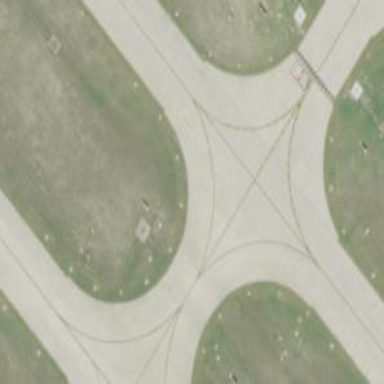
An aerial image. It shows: View of taxiway at the airport.